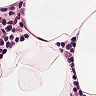
Metastatic tissue present: no